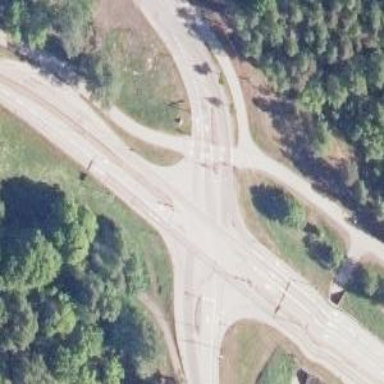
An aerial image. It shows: Roundabout at primary highway.